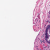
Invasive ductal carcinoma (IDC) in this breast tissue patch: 0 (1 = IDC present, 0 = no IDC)